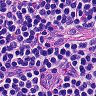
Metastatic tissue present: no